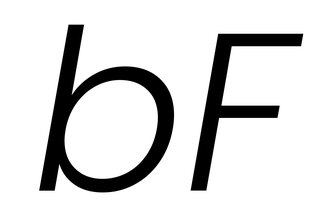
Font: Poppins-LightItalic